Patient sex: M
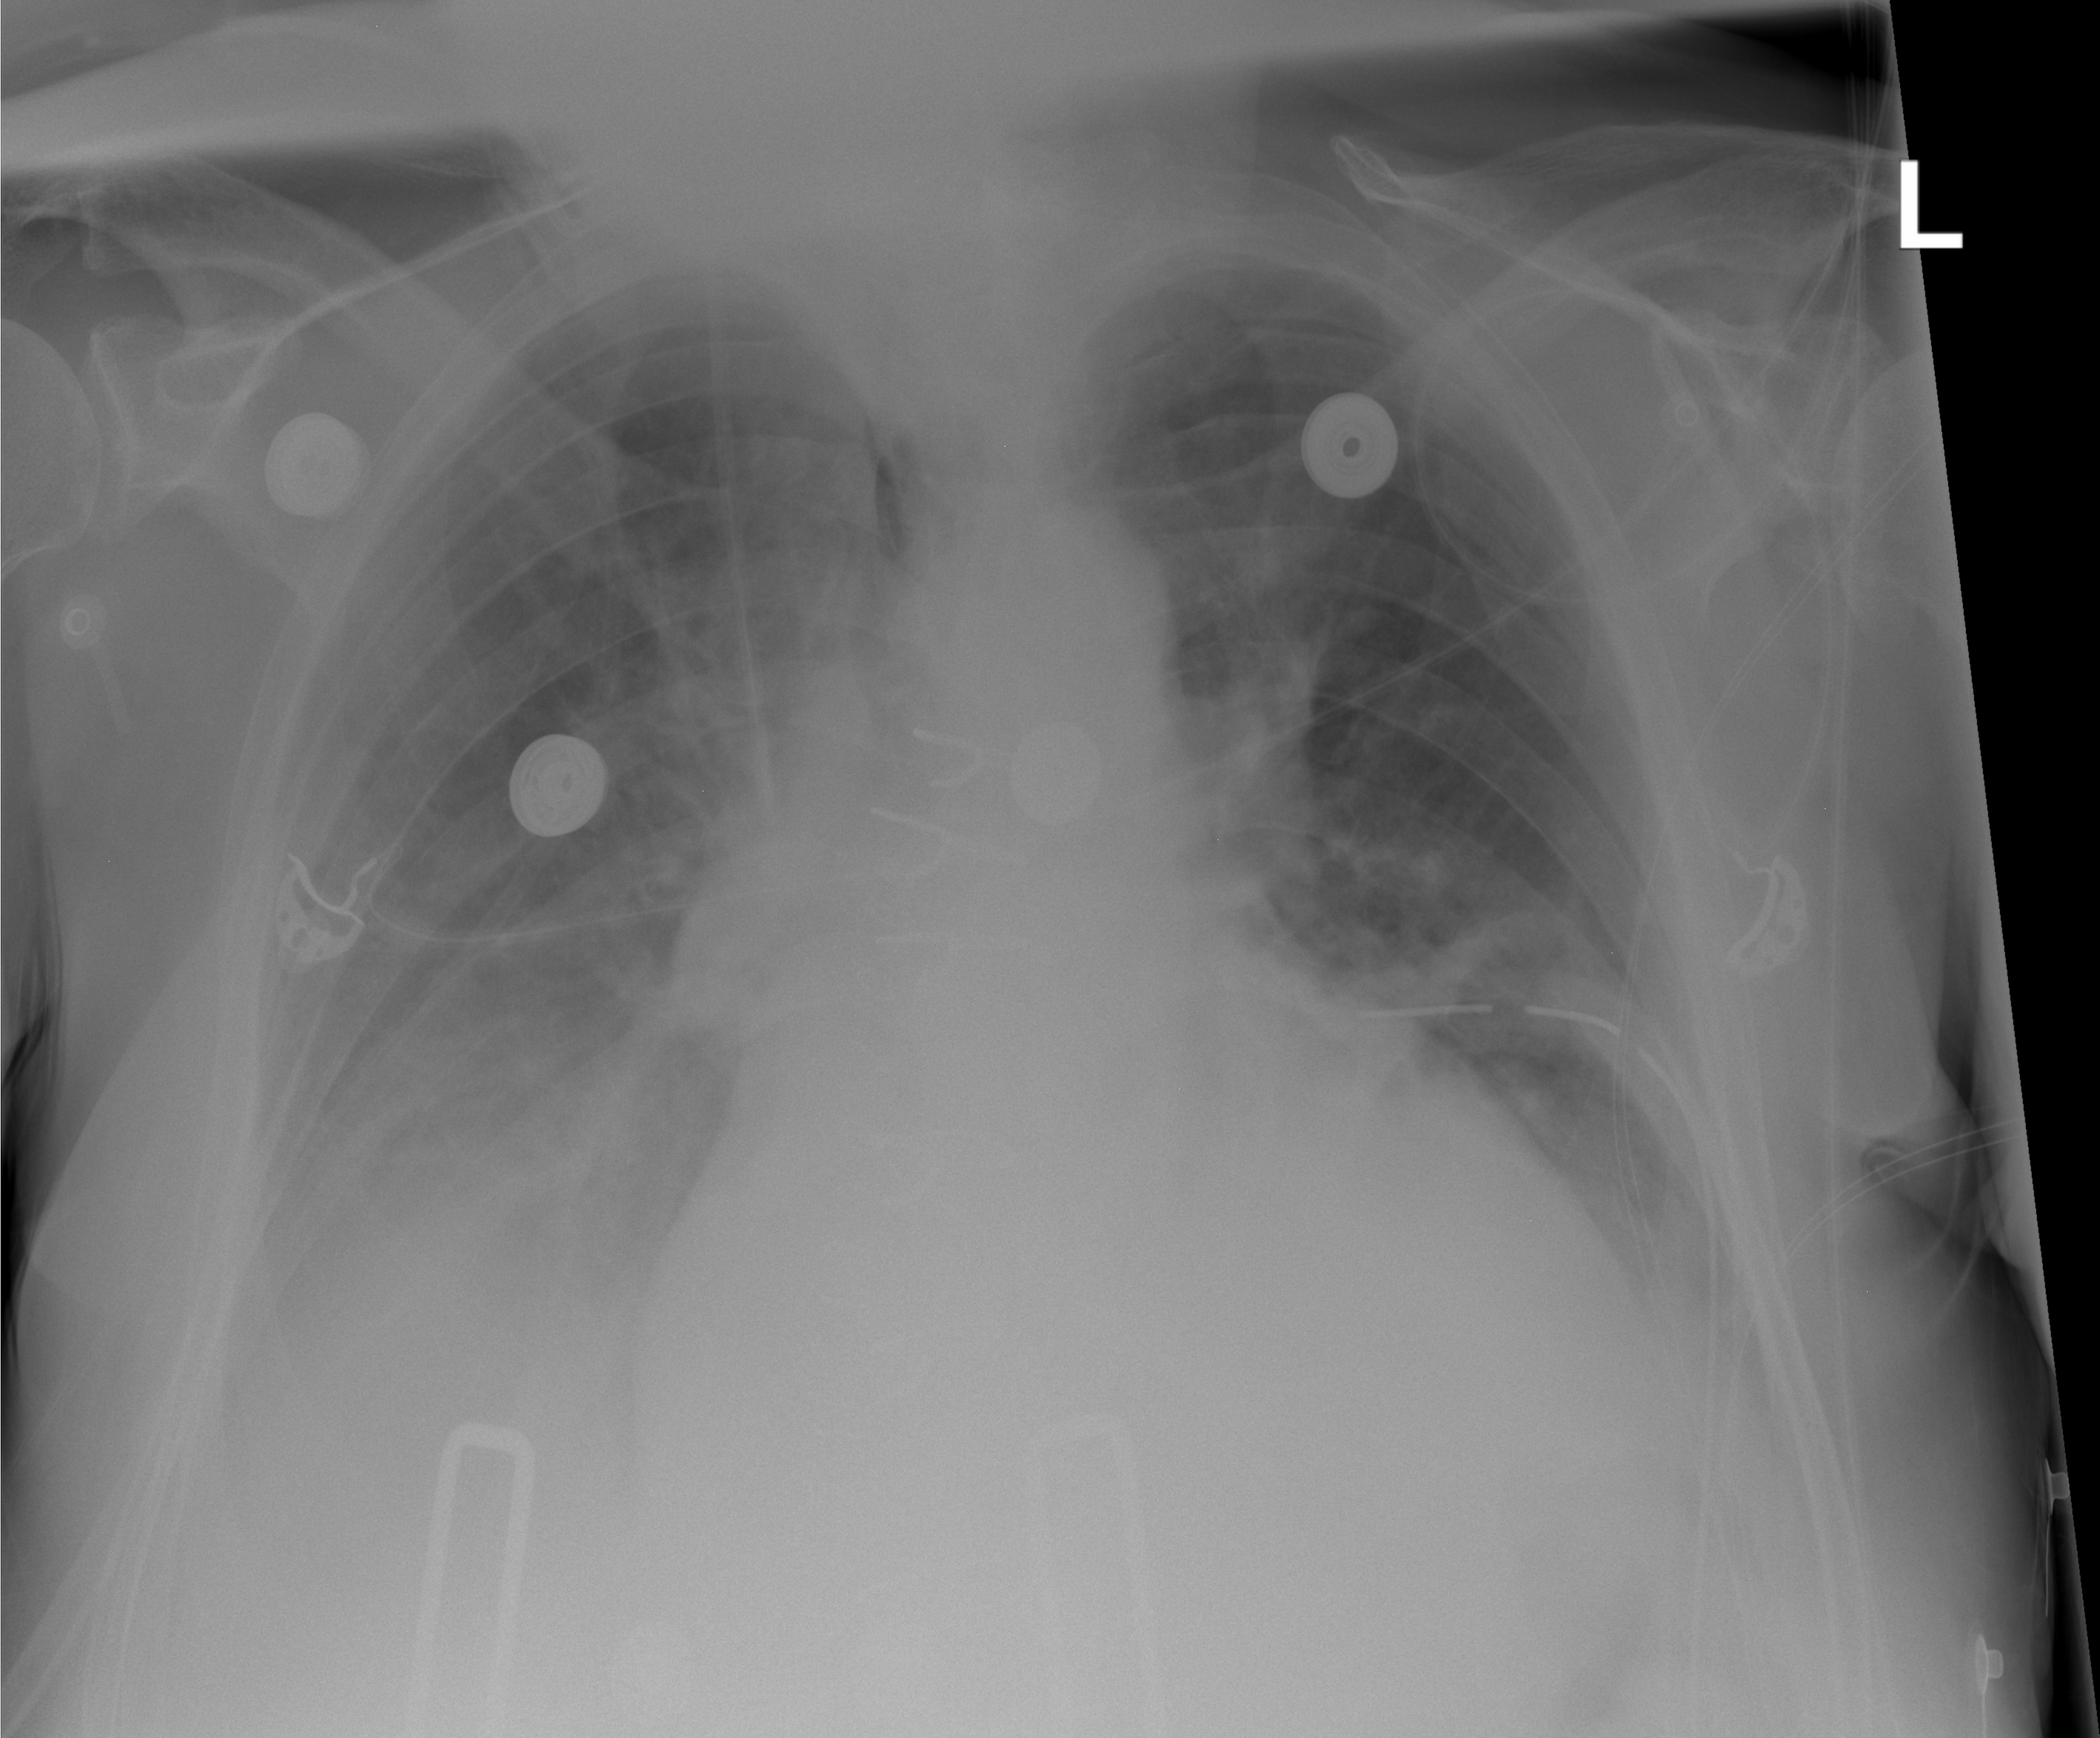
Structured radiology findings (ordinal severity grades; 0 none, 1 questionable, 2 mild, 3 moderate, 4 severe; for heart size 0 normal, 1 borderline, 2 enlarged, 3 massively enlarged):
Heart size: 2
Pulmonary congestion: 2
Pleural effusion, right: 3
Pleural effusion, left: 0
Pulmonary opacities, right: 0
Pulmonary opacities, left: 0
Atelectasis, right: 2
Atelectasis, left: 2